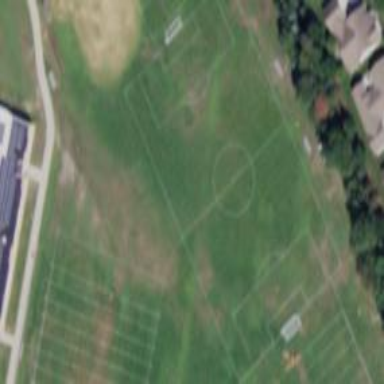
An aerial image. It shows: Soccer pitch with grass surface for leisure land.